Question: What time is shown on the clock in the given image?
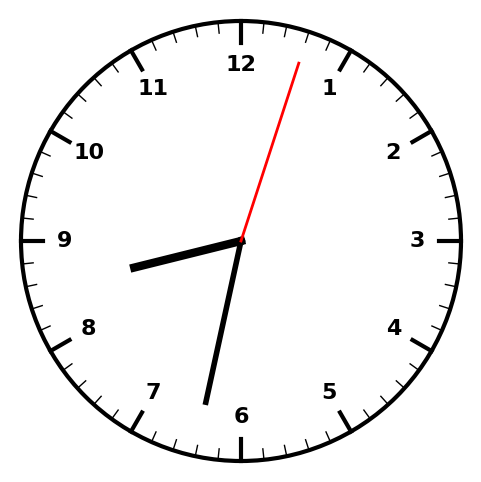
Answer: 08:32:03